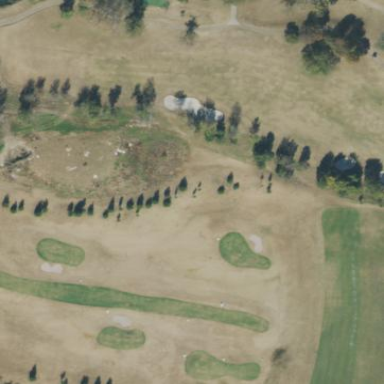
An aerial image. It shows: Driving range for golf practice.